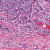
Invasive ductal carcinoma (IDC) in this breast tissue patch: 1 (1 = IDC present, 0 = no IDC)